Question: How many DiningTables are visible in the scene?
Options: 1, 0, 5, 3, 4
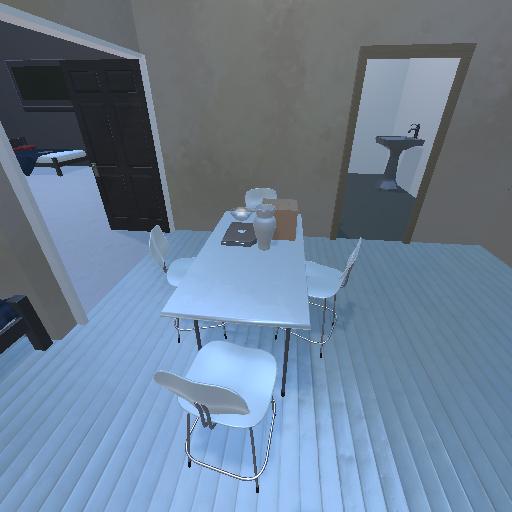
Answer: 1